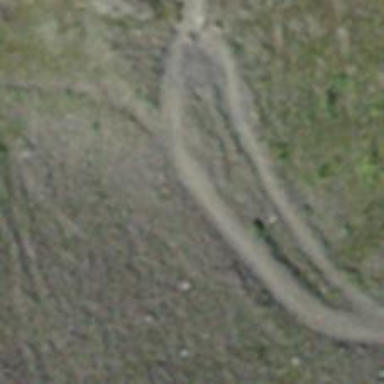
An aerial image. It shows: Path with excellent trail visibility.